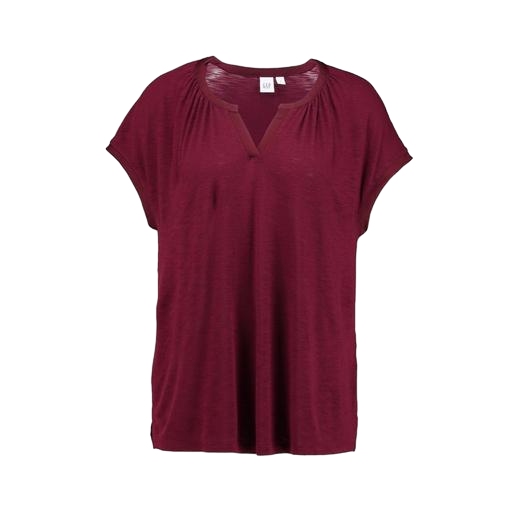
maroon colored short sleeved shirt, saturday tunic merlot, red slub drop-shoulder top, white background